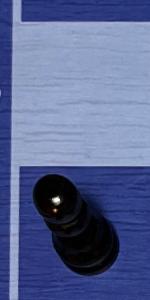
Label: Pawn_Black